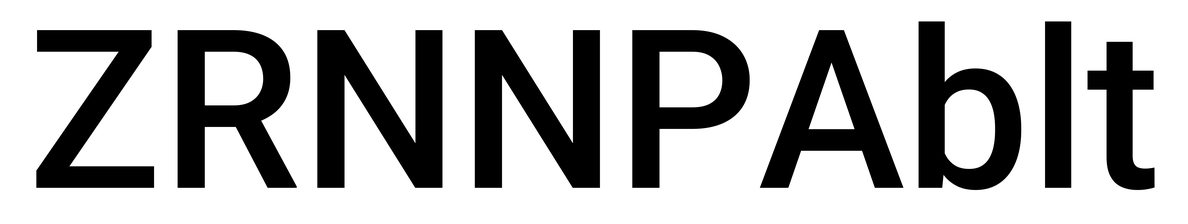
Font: Roboto_Medium